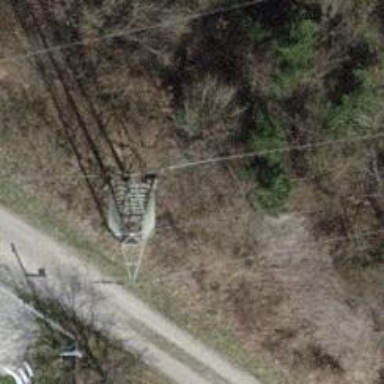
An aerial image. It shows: Power line is depicted.